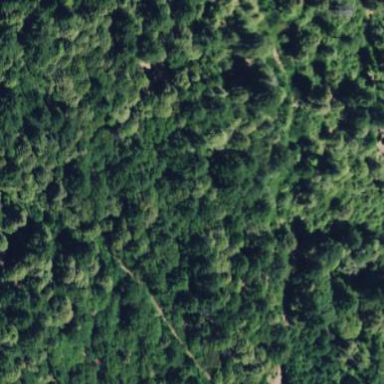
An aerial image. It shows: Forest area.